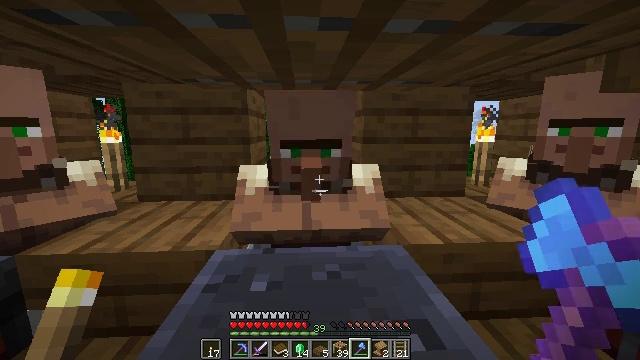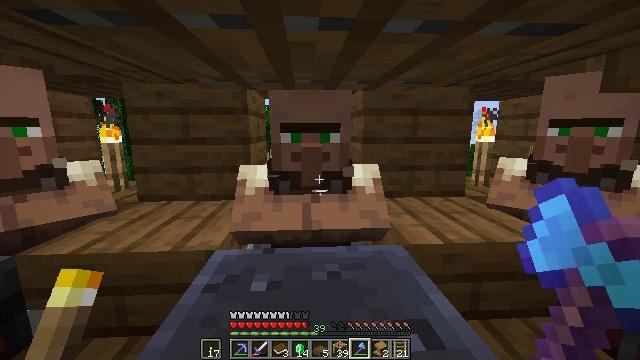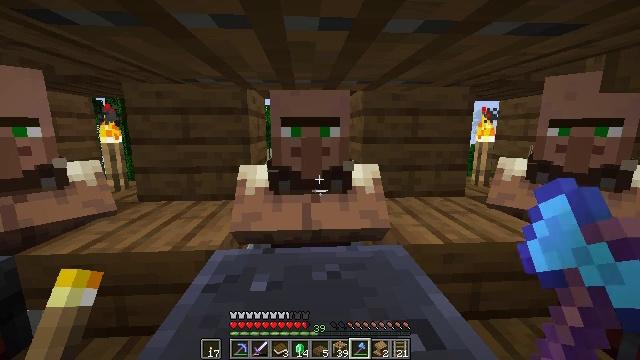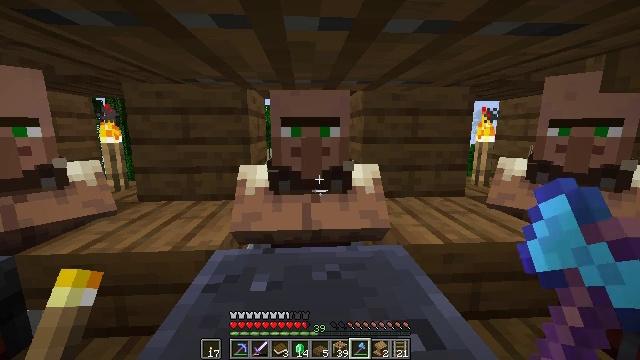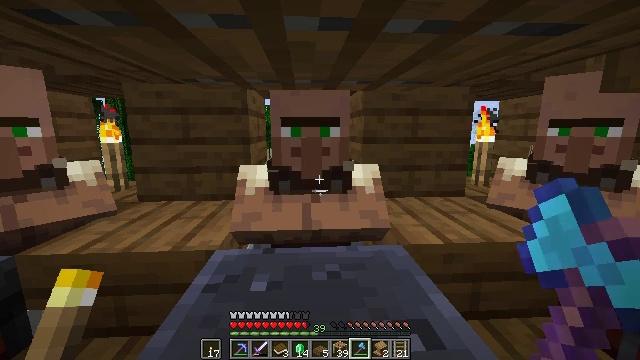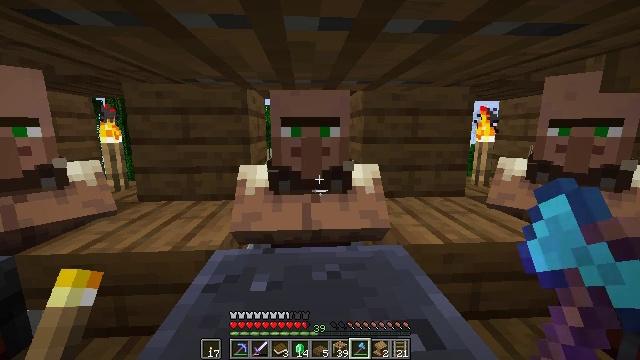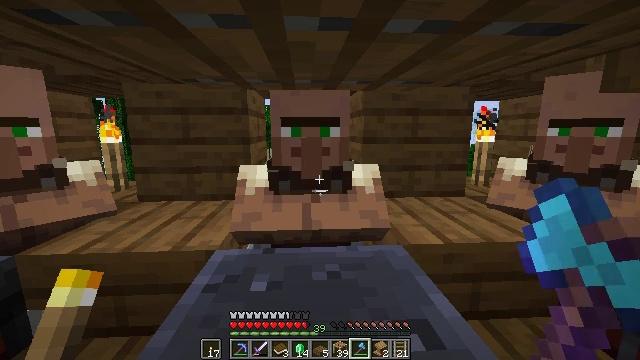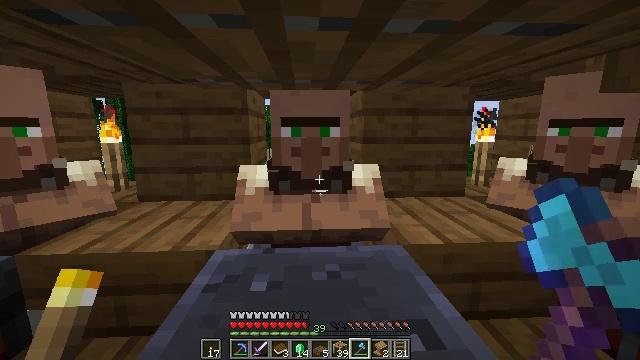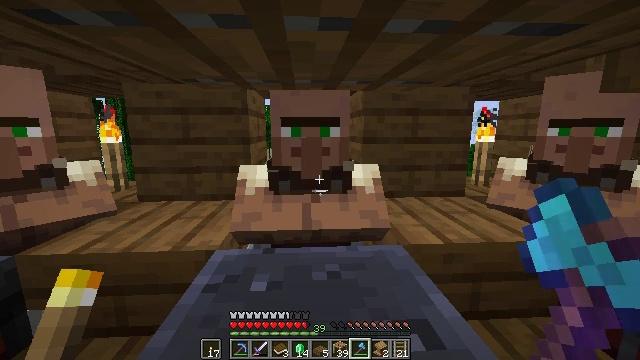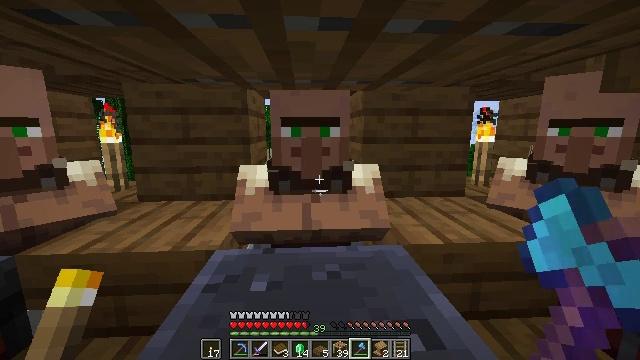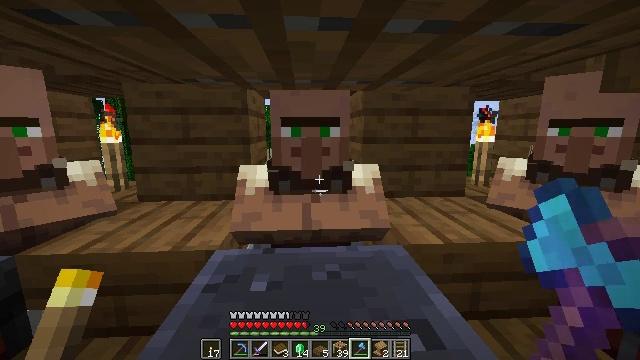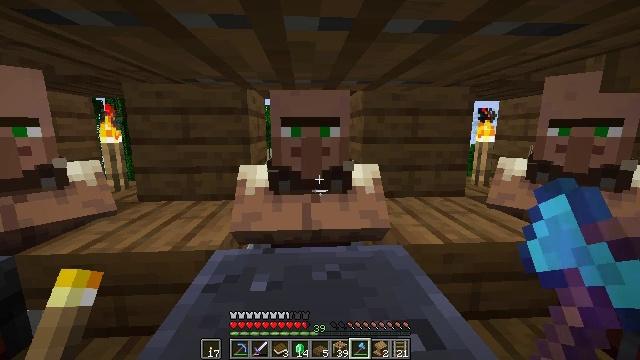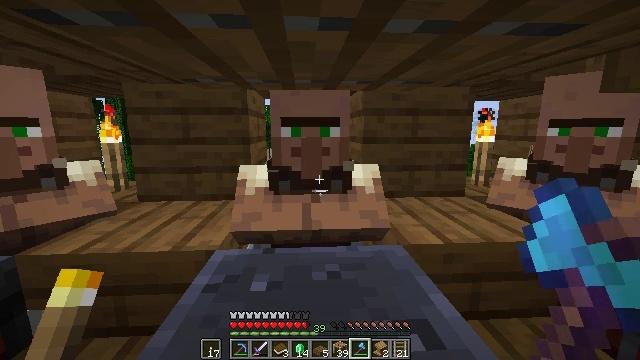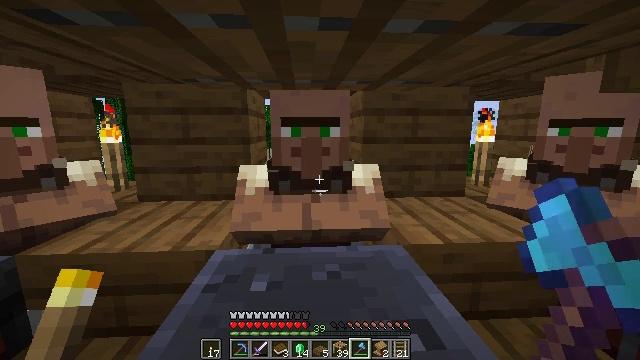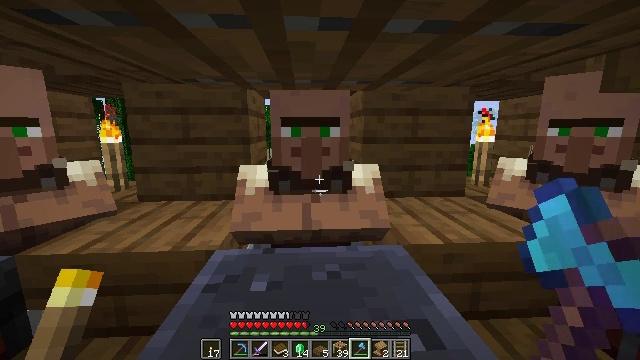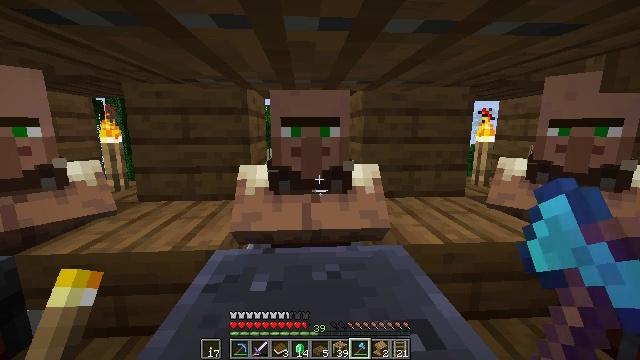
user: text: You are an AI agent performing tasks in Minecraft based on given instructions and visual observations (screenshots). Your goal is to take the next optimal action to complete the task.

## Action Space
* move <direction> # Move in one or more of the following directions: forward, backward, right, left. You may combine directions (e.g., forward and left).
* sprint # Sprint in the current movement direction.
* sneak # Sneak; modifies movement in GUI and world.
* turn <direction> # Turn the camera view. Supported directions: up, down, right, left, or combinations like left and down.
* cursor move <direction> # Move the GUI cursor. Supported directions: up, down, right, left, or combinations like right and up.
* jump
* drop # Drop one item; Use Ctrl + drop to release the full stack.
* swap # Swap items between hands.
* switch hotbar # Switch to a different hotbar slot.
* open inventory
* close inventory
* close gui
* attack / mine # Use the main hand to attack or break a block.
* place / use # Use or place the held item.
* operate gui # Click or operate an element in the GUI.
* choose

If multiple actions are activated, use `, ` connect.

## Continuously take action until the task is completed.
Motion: motion action
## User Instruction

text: Mine the spruce slab.
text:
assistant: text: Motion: no_op
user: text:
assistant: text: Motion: no_op
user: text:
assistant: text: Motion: no_op
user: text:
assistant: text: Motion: no_op
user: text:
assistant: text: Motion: no_op
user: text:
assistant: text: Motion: no_op
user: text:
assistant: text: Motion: no_op
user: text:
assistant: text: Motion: no_op
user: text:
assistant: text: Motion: no_op
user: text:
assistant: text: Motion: no_op
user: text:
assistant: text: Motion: no_op
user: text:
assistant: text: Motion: no_op
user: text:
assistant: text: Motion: no_op
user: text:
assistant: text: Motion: no_op
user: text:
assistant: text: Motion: no_op
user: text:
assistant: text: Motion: no_op
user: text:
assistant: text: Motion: no_op
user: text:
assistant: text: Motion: no_op
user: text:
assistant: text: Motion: no_op
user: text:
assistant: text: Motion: no_op
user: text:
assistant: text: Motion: no_op
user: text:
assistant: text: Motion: no_op
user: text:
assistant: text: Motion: no_op
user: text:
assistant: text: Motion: no_op
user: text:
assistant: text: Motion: no_op
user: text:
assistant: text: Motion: no_op
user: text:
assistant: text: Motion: no_op
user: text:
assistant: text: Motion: no_op
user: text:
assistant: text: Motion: no_op
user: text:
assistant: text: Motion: no_op